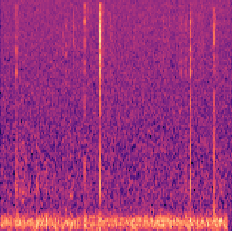
Sound class: Fire crackling